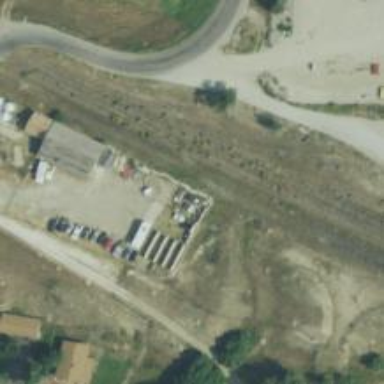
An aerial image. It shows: Abandoned railway.